Question: On opening Bootstrap dialog its HTML is placed in the DOM root right below < body >.

The target element is outside of the Angular root component and that's a reason why the next querying in unit test gets no result.
'''
const modalContent: HTMLElement
= fixture.nativeElement.querySelector('.modal-content');
'''
Is there a way to write component DOM test with modal window implemented in such way? Or to be more concrete how can I query here for HTML of opened modal window in order to test its content then.
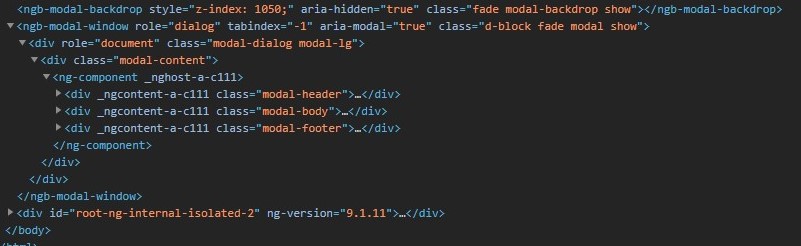
Answer: I suppose this one should work:
'''
const modalContent: HTMLElement = document.body.querySelector('.modal-content');
'''